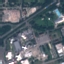
Land use / land cover: Industrial